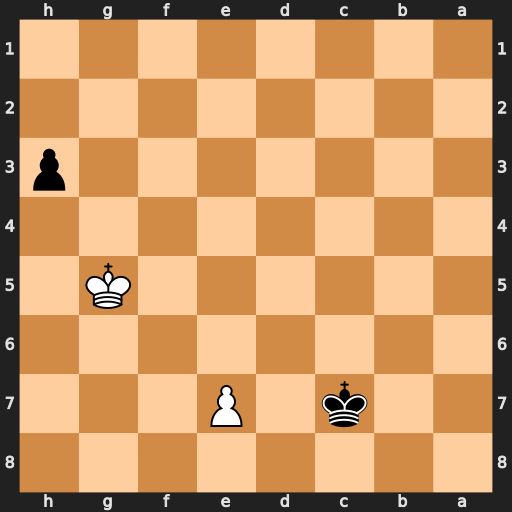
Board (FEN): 8/2k1P3/8/6K1/8/7p/8/8
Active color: b
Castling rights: -
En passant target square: -
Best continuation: Kd7 e8=Q+ Kxe8 Kg4 h2